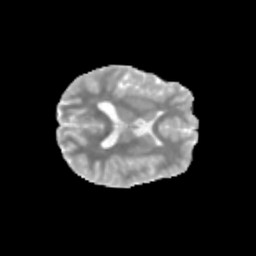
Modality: MD
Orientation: axial
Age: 11
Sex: female
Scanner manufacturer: siemens
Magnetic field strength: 3 T
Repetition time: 3.8 s
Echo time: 0.07 s